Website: bh-photo
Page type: payment
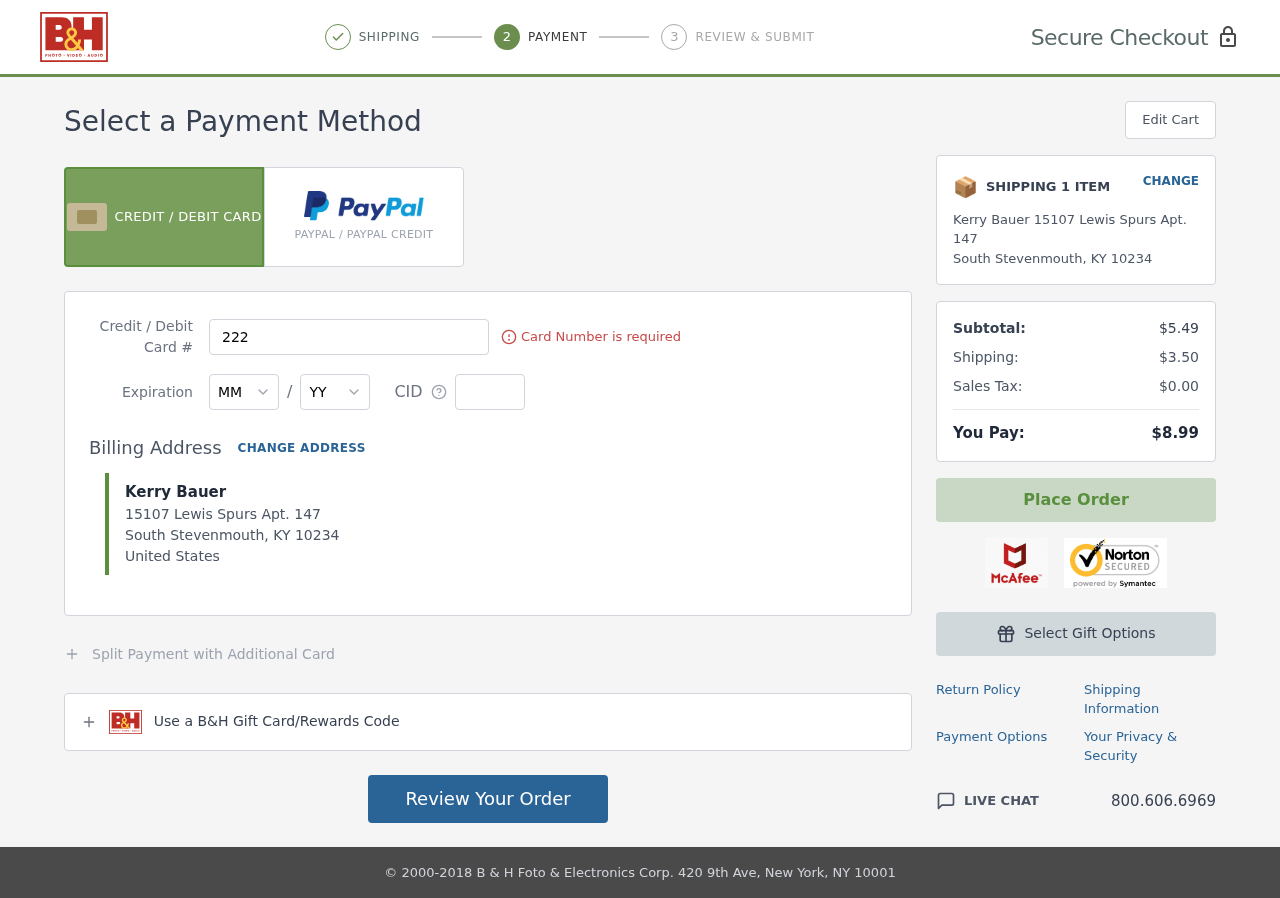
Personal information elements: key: PII_CARD_CVV
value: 825
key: PII_CARD_EXPIRY_MONTH
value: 04
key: PII_CARD_EXPIRY_YEAR
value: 29
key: PII_CARD_NUMBER
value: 2222 2059 7456 0305
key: PII_CITY
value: South Stevenmouth
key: PII_COUNTRY
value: United States
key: PII_FULLNAME
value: Kerry Bauer
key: PII_POSTCODE
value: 10234
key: PII_STATE_ABBR
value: KY
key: PII_STREET
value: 15107 Lewis Spurs Apt. 147
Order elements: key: ORDER_NUM_ITEMS
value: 1
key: ORDER_SUBTOTAL
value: $5.49
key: ORDER_SHIPPING_COST
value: $3.50
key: ORDER_TAX
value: $0.00
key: ORDER_TOTAL
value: $8.99